Field crop: tomato
Growth stage: 2
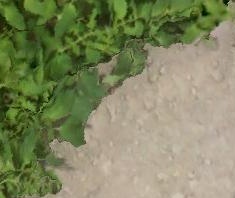
Species: tomato